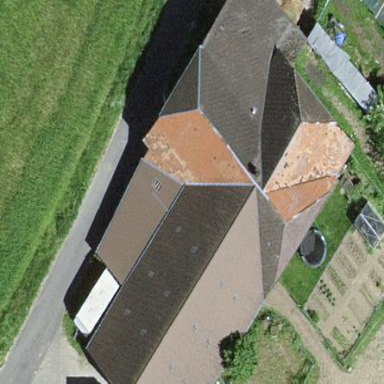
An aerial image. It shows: Farm building.